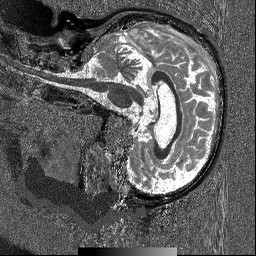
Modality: T1map
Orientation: sagittal
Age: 76
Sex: female
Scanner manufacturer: siemens
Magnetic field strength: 3 T
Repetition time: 5 s
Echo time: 0.00298 s